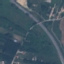
Land use / land cover class: Highway